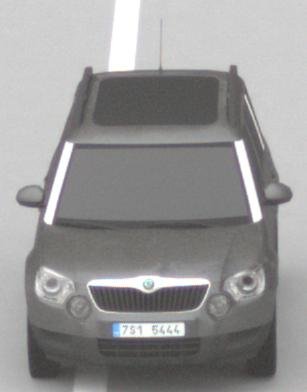
Make: Skoda
Model: Yeti 1.2 TSI
Detailed model: Yeti
Model produced from: 2009/11
Model produced until: 2011/10
Doors: 5
Color: gray
Road condition: dry road
Daytime: morning or afternoon
Contrast: low contrast